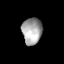
Tissue: lung
Cell type: Epithelial cells
Senescence score: 0.2081
Nuclear area (px): 510
Mean DAPI intensity: 166.79